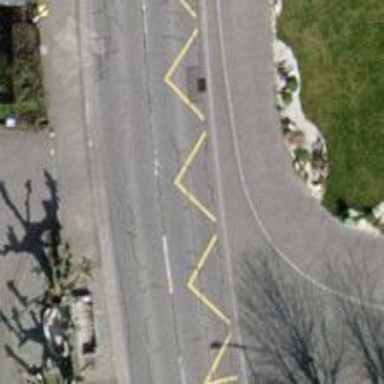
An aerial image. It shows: Bus stop with stop position for public transport.